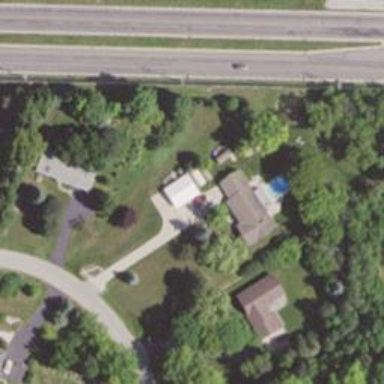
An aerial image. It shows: Driveway.